Question: I want to plot a function/dataset, where the secondary x-axis is a function of the primary x-axis, e.g. '1/x' (non-linear). The reason for this is that they are both meaningful parameters. I can set the range correctly by using my "function", however, values in between are different. The following figure shows what is wrong:

What is wrong here, is that the x2-axis get linearly ticced (is that proper English?). Example: the tic opposite to 1.6 is now 0.7, but should be 0.625 for this case.
Script to reproduce this:
'''
xmin=1.
xmax=2.
set xlabel "x"
set xrange [xmin:xmax]
set x2tics
set x2label "1/x"
set x2range [1/xmin:1/xmax]
plot x
'''
Is a fancy general way to change the axis-scaling/labeling, other than logarithmic?
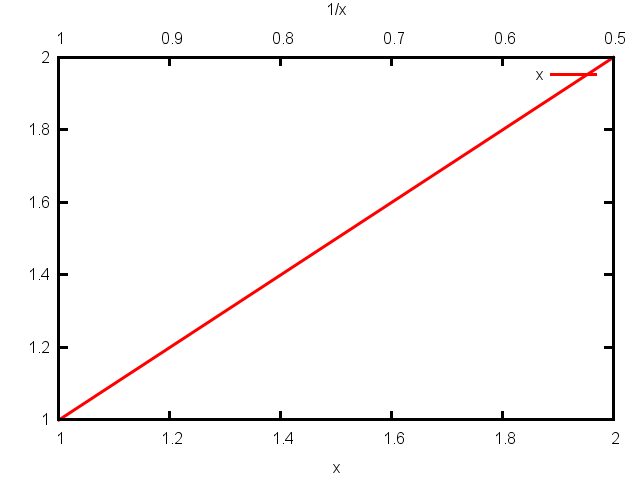
Answer: You can use a 'do for' approach to loop through a manual label setting ('set x2tics add'). Here's the edited minimal example you provided (see comments in the script for explanations):
'''
xmin=1.
xmax=2.
inc=0.2 # for more control over the tics
f(x)=1./x # Function that defines the secondary axis
fplot(x)=x # Function that is plot
set xlabel "x"
set xrange [xmin:xmax]
set xtics xmin,inc,xmax # specify the actual location for xtics, too
ntics = (xmax-xmin)/inc + 1 # calculate the number of tics
inc2 = (f(xmin)-f(xmax))/(ntics-1) # calculate increment for x2tics
fmin=f(xmin); fmax=f(xmax)
set x2tics fmin,-1*inc2,fmax # set x2tics, labels will be rewritten
# the following loops through the number of tics
# the <set x2tics add ("x2" x2)> command will be repeated
# use arithmetic to calculate the values and the locations
# you need <sprintf> to convert the tic label number into a string
do for [i=1:ntics+1] {
xtic=xmin+(i-1)*inc
x2ticpos=f(xmin)-(i-1)*inc2
set x2tics add (sprintf("%.3g",f(xtic)) x2ticpos)
}
set x2range [f(xmin):f(xmax)]
set yrange[fplot(xmin):fplot(xmax)] # you should also specify the yrange, to avoid surprises
plot fplot(x)
'''
And the plot you'll get is this: